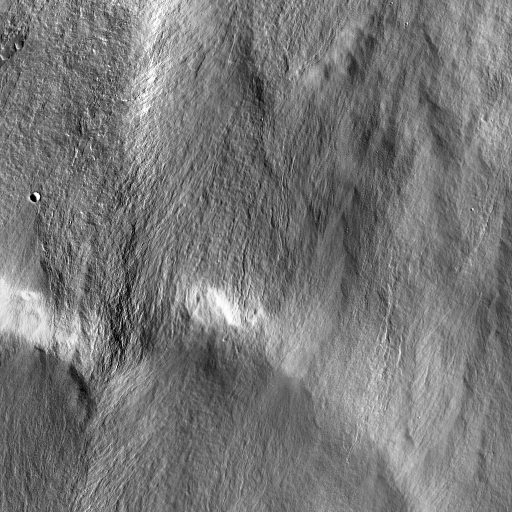
Crater classes present: Background, Other